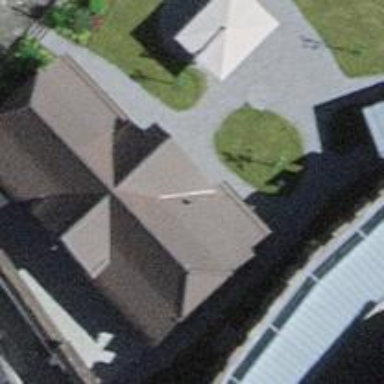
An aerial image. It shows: Cafe.